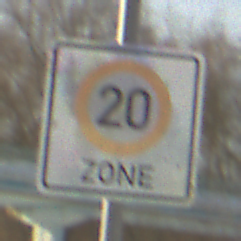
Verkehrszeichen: BeginnZone20
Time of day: MorningAfternoon
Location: Outdoor (Suburban)
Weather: PartlyCloudy
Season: NotSpecified
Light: Natural